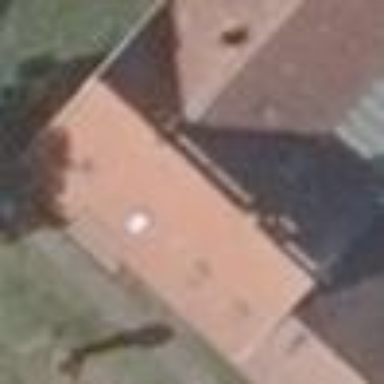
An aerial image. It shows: Residential building with gabled roof oriented along.